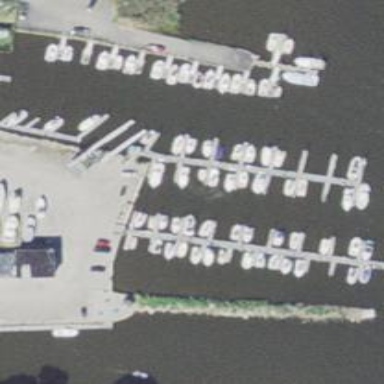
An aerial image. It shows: Man-made pier.